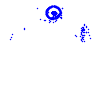
Particle: electron